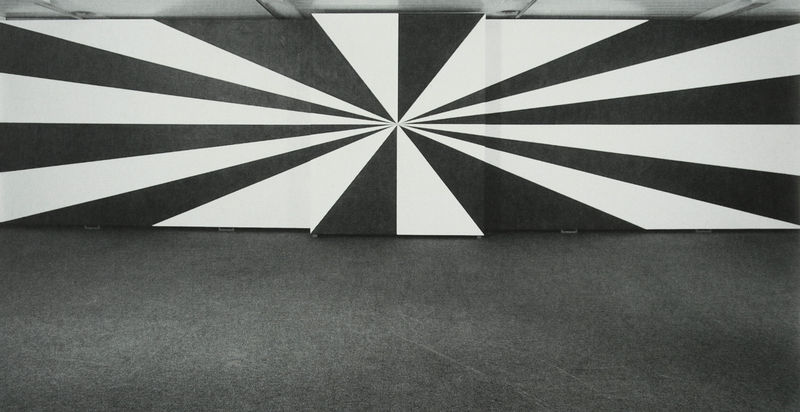
Titel: Installation Dranmen Kunstforenning, Oslo - Lines drawn from the center
Künstler: Sol Lewitt
Schlagwörter: weiß, dreieck, braun, grau, lampen, licht, mitte, raum, schwarz, zimmer, wand, feld, sonne, boden, decke, rund, perspektive, abstrakt, flächen, monochrom, beleuchtung, tafel, foto, fotografie, fussboden, stern, strahlen, form, ausstellung, zentrum, museum, mittelpunkt, sol, mittelfeld, wandbild, illusion, dreiecke, lewitt, op art, installation, wandbemalung, sol lewitt, teppich, radial, vorgerückt, vorsatz, vorwand